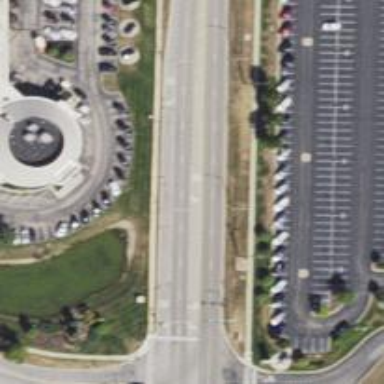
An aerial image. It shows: Primary highway with separate asphalt sidewalks.